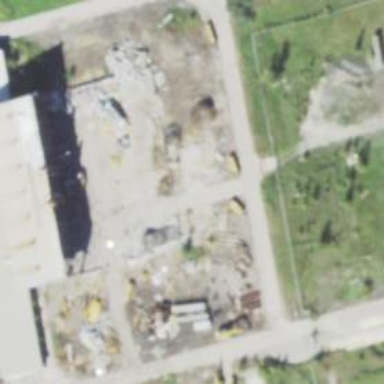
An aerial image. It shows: Warehouse.